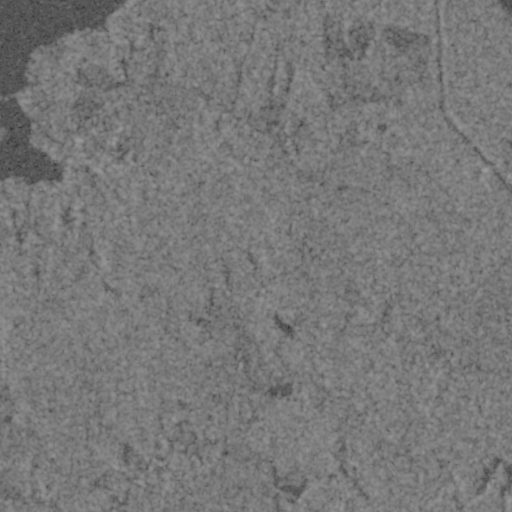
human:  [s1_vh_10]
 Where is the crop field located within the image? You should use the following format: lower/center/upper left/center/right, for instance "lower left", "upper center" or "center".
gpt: The crop field is located in the upper left of the image.
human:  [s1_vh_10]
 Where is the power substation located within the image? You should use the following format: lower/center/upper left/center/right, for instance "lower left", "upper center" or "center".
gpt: The power substation is located in the upper right of the image.
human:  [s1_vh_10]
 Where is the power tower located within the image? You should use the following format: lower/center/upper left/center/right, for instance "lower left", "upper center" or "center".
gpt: The power tower is located in the upper right of the image.
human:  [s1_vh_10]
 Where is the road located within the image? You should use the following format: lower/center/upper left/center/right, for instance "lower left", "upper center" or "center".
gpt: There is no road in the image.

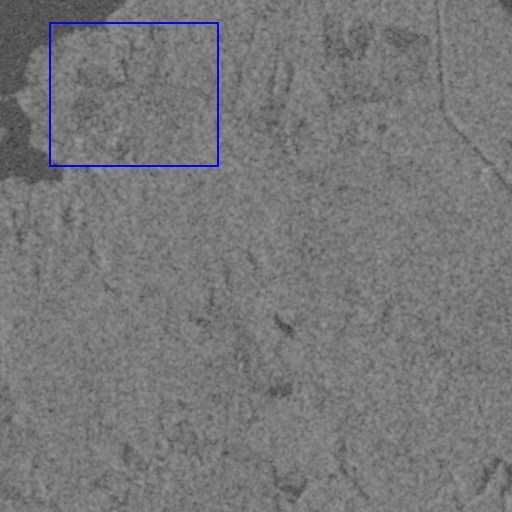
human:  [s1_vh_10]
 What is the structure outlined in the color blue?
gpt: The structure outlined in blue is a crop field.
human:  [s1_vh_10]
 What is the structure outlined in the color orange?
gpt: There is no orange outline.